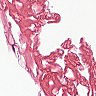
Metastatic tissue present: no